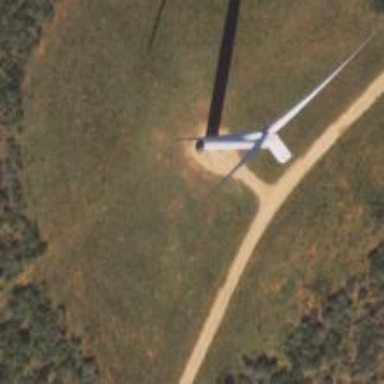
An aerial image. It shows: Wind generator powered by horizontal axis wind turbine.